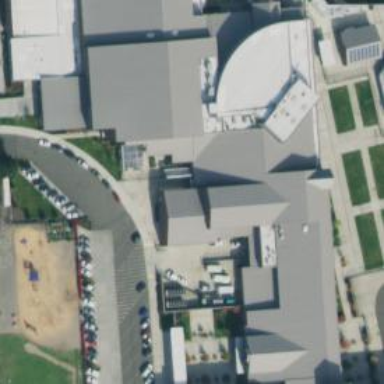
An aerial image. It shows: School building.